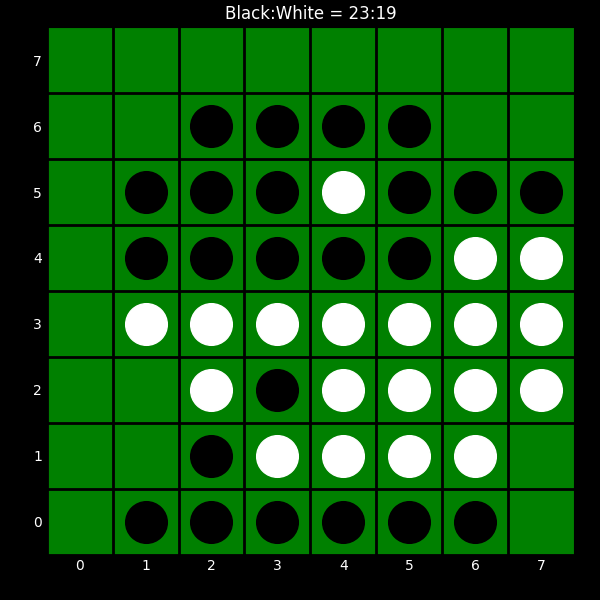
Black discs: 23
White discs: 19